Question: I'm trying to make a Pinterest-like gallery for my portfolio. Nothing too fancy, just displaying images that are found in a folder by some simple PHP. I will attach a lightbox (or something like it) later.
For now, I have trouble with letting the images "float" upwards against the other pictures. In some magical way, the two images in the top right do it, but the other ones do not.

You can see it live <URL>.
Here is a <URL>, but it doesn't show the images.
Is there some easy way to do it? Or do I really need to start using some kind of jQuery-plugin for this?
Thanks!
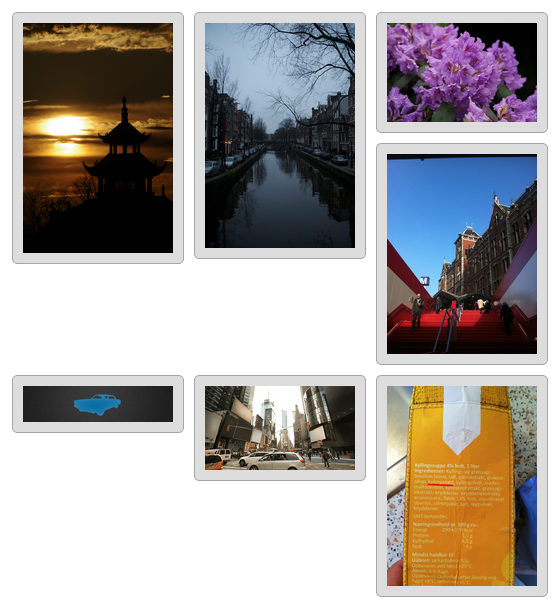
Answer: <URL>
Masonry is a good grid arranging JQuery plugin. Probably one the best out there.
I personally have not used it however friends of mine have with good results saying that:
- - -
Unfortunately it is not exactly the fastest thing in the known universe since it uses JQuery (which is already a relatively slow Library, or framework as its starting to get) and puts a CPU intensive calculation on top. As such it is not as fast as a CSS hack but whether Masonry is the best choice or not depends on exactly what you need it for which has been left out in this question.
If you are building a simple portfolio type thing then a CSS hack is the best method but if your building something further then this might be the one your looking for.
Unfortunately due to patchy standards across browsers like IE you will find producing this layout without considerable resources placed client side (such as image resizing for very large images that could have been cropped server side) difficult.
o.v. and ThinkingStiff do have answers and if you were to standard resize every image that comes into your site to a particular size and use caching method available for the layout you could easily get away with a CSS hack for something simple like a photo page or a portfolio.